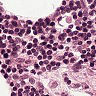
Metastatic tissue present: no